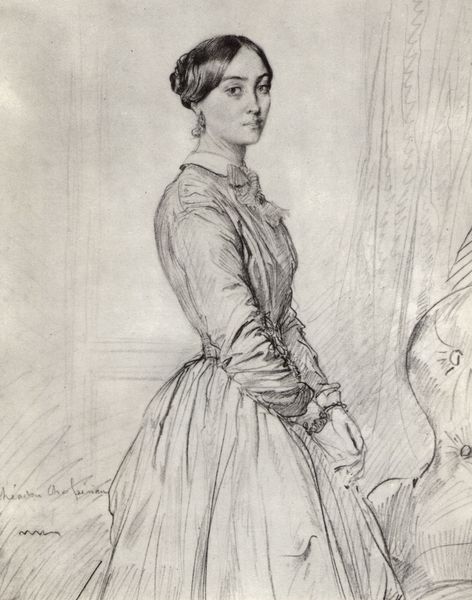
Titel: Porträt der Mme. Borg de Balsam
Künstler: Théodore Chassériau
Standort: Philadelphia (Pennsylvania)
Institution: Collection McIlhenny
Schlagwörter: hand, kopf, schatten, weiß, mädchen, elegant, fenster, finger, frankreich, frau, frisur, grau, haar, hell, hintergrund, holz, kleid, kreide, licht, mund, nase, ohrring, profil, raum, schmuck, schwarz, skizze, stirn, stuhl, tisch, tür, zeichnung, zimmer, blick, dame, gürtel, rock, schleife, jung, wand, arm, arme, augen, bluse, falten, gesicht, knoten, kragen, stehen, ärmel, bildnis, hals, hände, portrait, porträt, signatur, vorhang, boden, haare, interieur, mantel, reich, sessel, stehend, stoff, klassizismus, ohrringe, augenbrauen, brosche, hübsch, knopf, lippen, madame, scheitel, schön, kohl, adlig, taille, dutt, schrift, seitlich, papier, sofa, lehne, haltung, studie, grafik, graphik, linien, hof, gardine, gefaltet, salon, ernst, inschrift, schmal, brauen, glanz, seitenansicht, stuhllehne, melancholie, anprobe, näherin, robe, armstuhl, faltenwurf, junge frau, dreiviertelansicht, rüschen, nagel, knöpfe, dreiviertelprofil, kniestück, stehende, dünn, striche, betrachter, abstrahiert, name, hell dunkel, kohle, schwarz weiss, schraffur, radierung, seite, stand, bleistift, beten, entwurf, puppe, kohlezeichnung, gedreht, bleistiftzeichnung, armband, armreifen, halbprofil, hüfte, ohring, kin, gerafft, interrieur, lilien, frauenporträt, geliebte, handschrift, ingres, standbild, zeichung, graphit, handzeichnung, dessin, gemächer, silberstift, marquise, täfelung, bündchen, polstermöbel, bubikragen, gerard, büse, zimmr, 19. jahrhundert, weibliches portrait, bleistifzeichnung